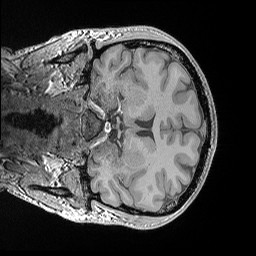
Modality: T1w
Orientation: coronal
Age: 24
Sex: male
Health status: healthy
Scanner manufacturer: siemens
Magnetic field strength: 3 T
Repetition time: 0.02 s
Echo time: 0.00492 s